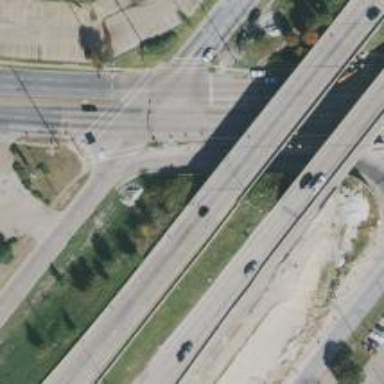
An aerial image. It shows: Secondary link road.